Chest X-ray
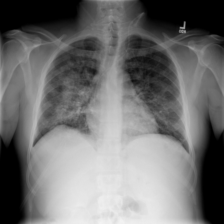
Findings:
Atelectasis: negative
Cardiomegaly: negative
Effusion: positive
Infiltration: positive
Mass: negative
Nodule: negative
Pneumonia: negative
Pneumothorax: negative
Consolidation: negative
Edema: positive
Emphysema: negative
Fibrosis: negative
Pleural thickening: negative
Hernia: negative